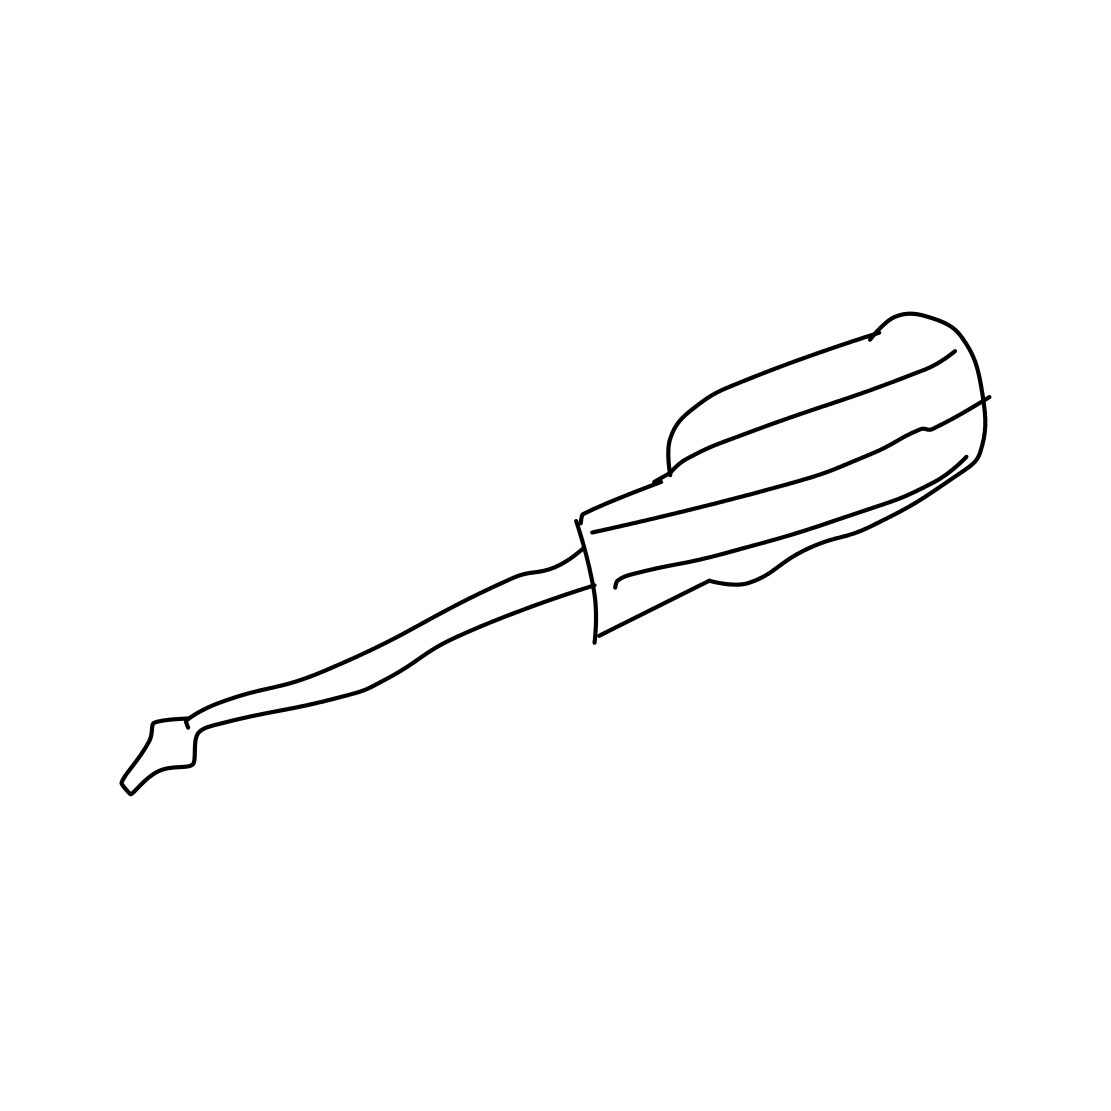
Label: screwdriver